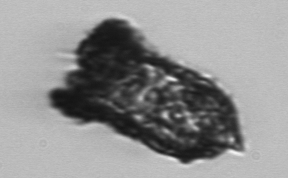
Label: Tintinnopsis